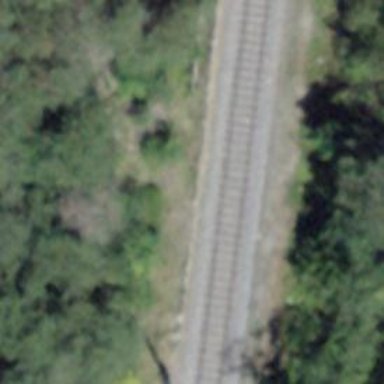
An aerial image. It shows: Retaining wall.